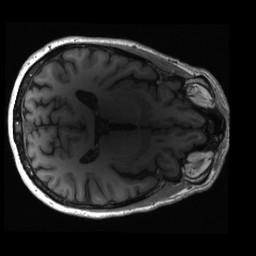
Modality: T1w
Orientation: axial
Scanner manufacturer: siemens
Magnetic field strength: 3 T
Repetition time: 2.3 s
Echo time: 0.00279 s